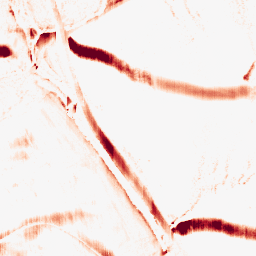
Category: morphological
Decomposition family: morphological_rect
Decomposition parameters: operation: opening
width: 5
height: 20
Upsampling method: bicubic
Upsampling parameters: scale: 8
Upsampling scale: 8